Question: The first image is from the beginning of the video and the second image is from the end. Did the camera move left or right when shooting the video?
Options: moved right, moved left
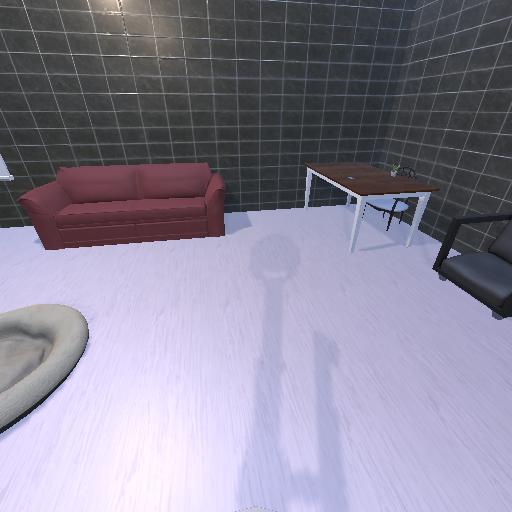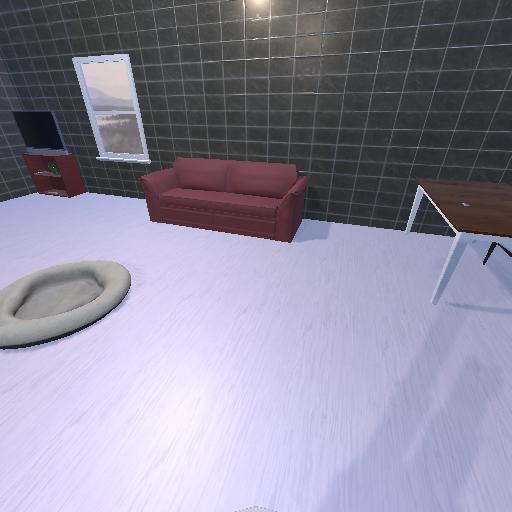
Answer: moved right